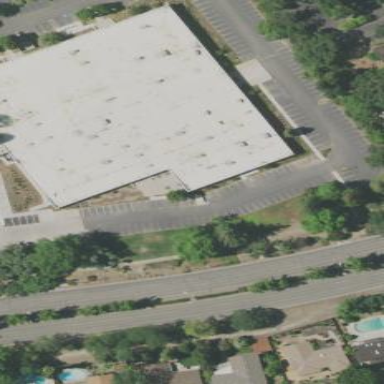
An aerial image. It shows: Commercial building.